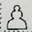
Piece: wP